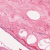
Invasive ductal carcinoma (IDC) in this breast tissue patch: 0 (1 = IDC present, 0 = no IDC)